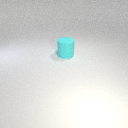
large cyan rubber cylinder